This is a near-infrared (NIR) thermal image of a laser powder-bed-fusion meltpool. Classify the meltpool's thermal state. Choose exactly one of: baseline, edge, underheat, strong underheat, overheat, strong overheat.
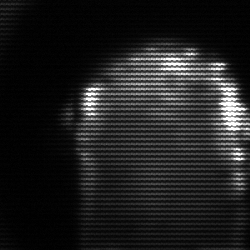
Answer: baseline